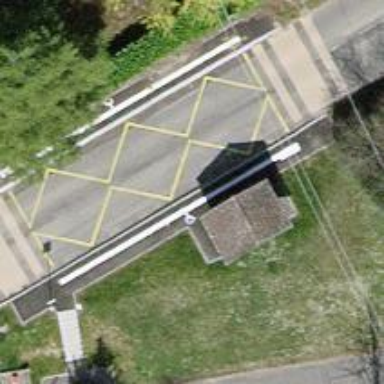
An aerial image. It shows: Public transport stop position.